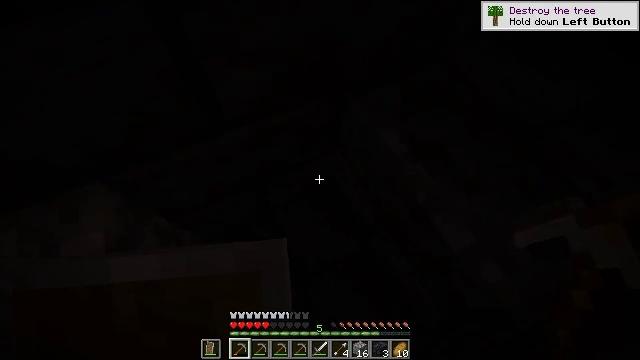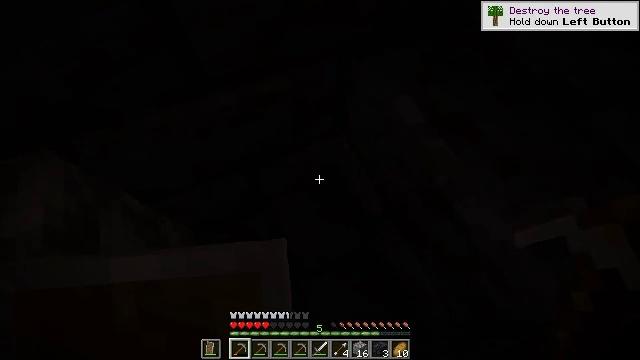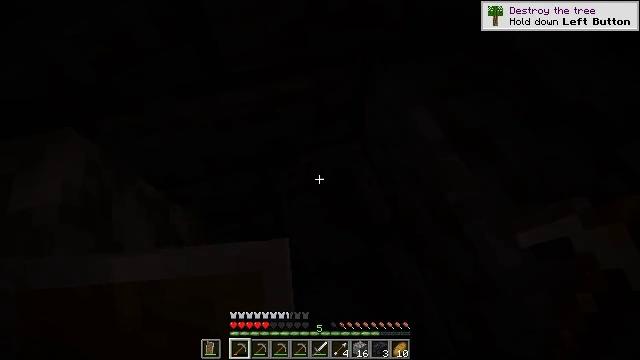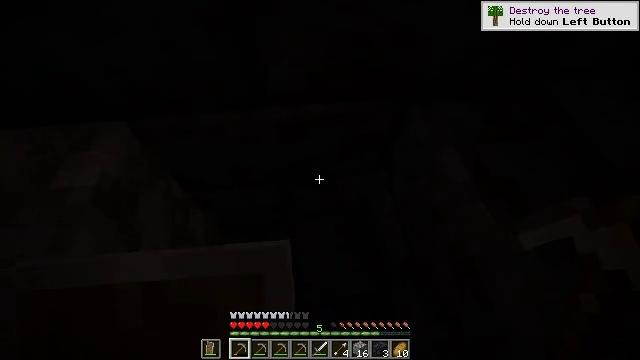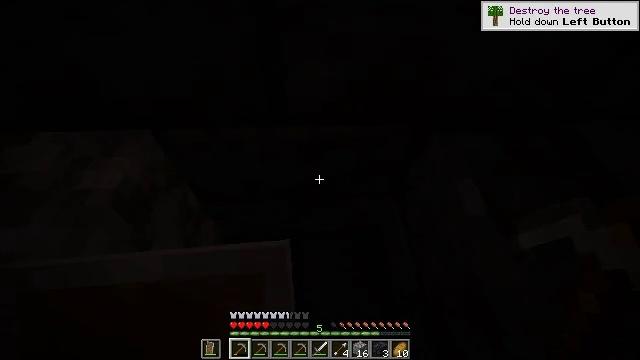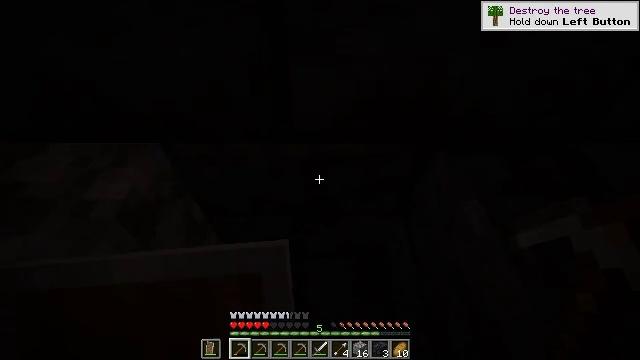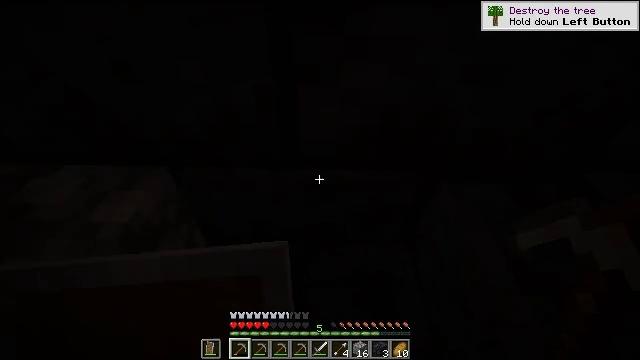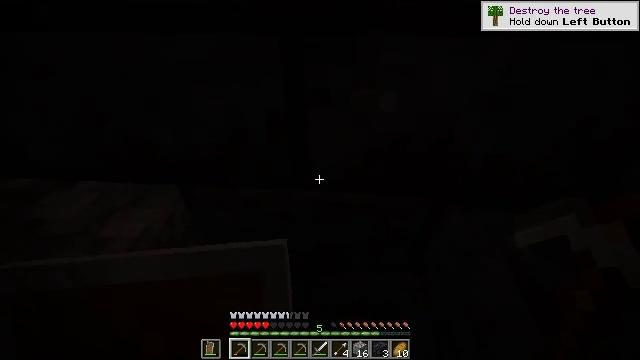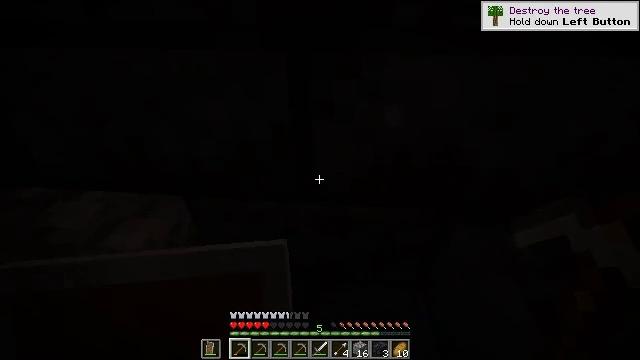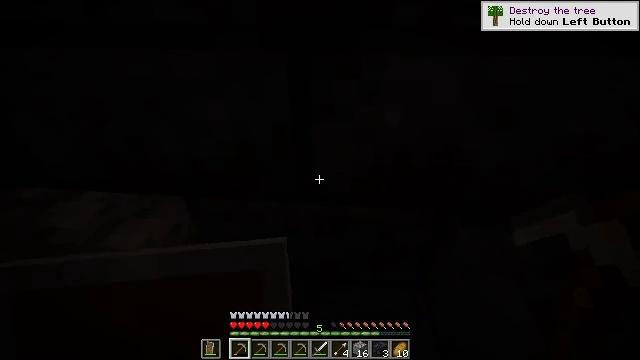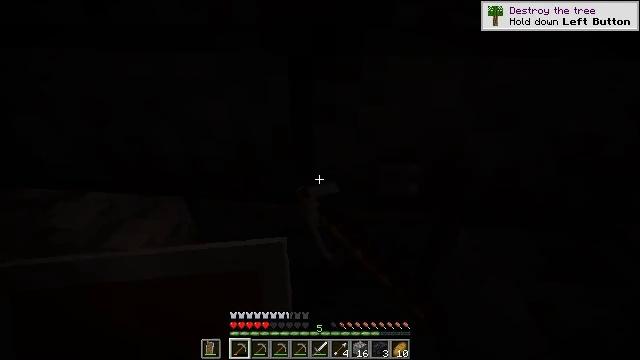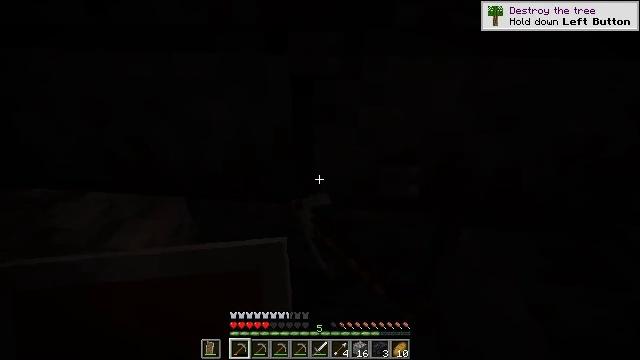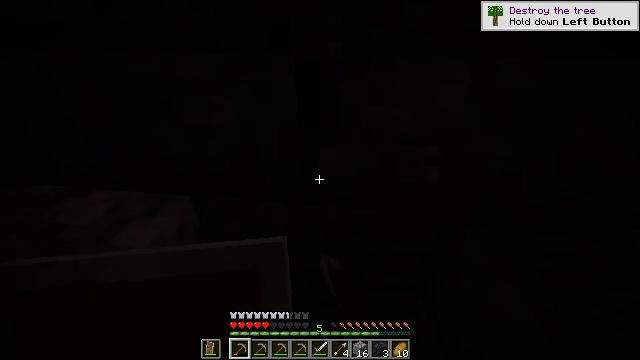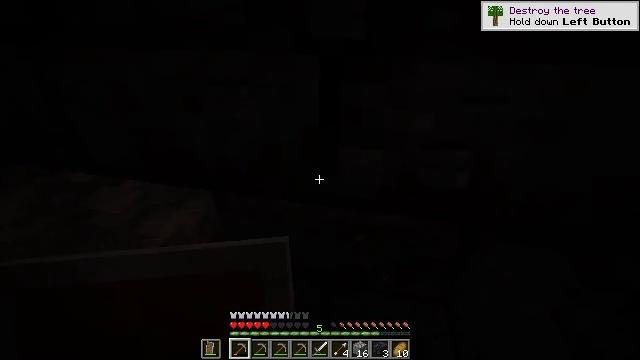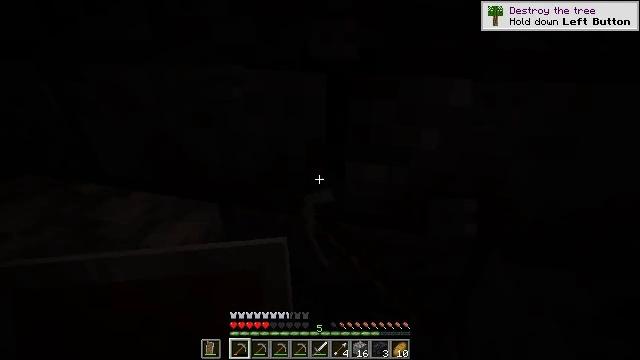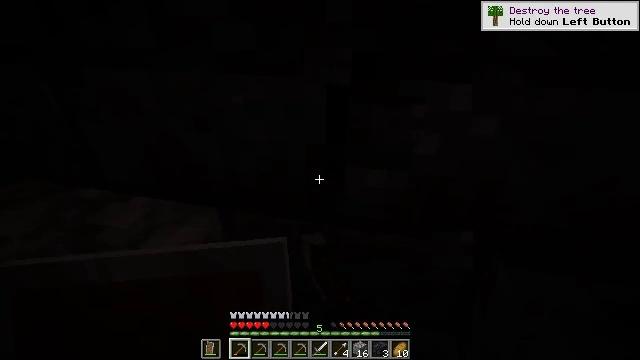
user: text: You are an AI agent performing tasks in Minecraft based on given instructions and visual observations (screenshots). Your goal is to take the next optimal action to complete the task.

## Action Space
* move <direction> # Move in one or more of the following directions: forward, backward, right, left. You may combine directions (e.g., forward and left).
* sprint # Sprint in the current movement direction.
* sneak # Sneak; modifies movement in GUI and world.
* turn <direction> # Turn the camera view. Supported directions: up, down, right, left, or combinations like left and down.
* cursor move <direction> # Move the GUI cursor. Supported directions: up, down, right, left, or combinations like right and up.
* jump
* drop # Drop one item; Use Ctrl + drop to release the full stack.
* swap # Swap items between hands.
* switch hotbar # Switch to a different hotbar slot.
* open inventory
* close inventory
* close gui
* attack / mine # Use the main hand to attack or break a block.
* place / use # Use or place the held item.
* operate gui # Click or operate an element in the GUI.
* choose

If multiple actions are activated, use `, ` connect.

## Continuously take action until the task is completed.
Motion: motion action
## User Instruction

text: Retrieve polished blackstone bricks from a structure.
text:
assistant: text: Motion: turn left
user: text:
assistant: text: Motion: turn left
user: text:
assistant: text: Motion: turn left and up
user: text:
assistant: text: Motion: turn left and up
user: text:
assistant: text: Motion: turn left and up
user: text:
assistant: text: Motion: turn left and up
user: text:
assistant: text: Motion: turn left and up
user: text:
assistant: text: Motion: turn left and up
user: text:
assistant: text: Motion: attack / mine
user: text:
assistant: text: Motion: attack / mine
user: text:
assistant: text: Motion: attack / mine
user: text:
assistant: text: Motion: turn left, attack / mine
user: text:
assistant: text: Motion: turn left, attack / mine
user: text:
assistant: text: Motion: turn left and up, attack / mine
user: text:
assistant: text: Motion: turn up, attack / mine
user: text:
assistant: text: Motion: attack / mine
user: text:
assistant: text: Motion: attack / mine
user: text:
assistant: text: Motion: turn right, attack / mine
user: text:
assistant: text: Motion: attack / mine
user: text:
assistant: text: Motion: turn down, attack / mine
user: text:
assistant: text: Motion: turn right, attack / mine
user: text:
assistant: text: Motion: attack / mine
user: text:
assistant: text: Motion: attack / mine
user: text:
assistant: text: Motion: attack / mine
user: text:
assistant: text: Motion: attack / mine
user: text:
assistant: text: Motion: attack / mine
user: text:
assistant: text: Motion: no_op
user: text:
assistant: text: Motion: no_op
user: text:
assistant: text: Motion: turn right
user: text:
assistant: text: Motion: turn right